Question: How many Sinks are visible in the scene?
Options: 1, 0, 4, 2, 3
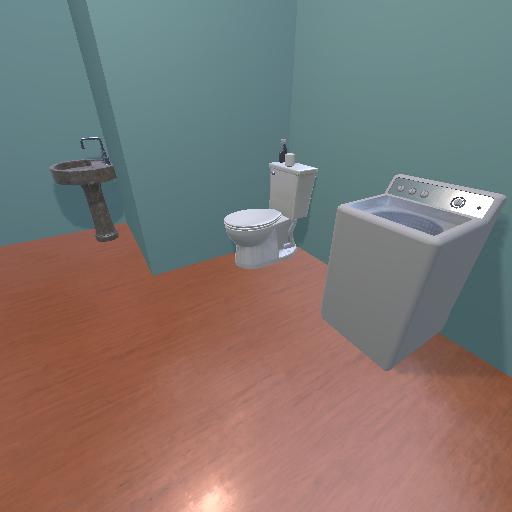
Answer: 1